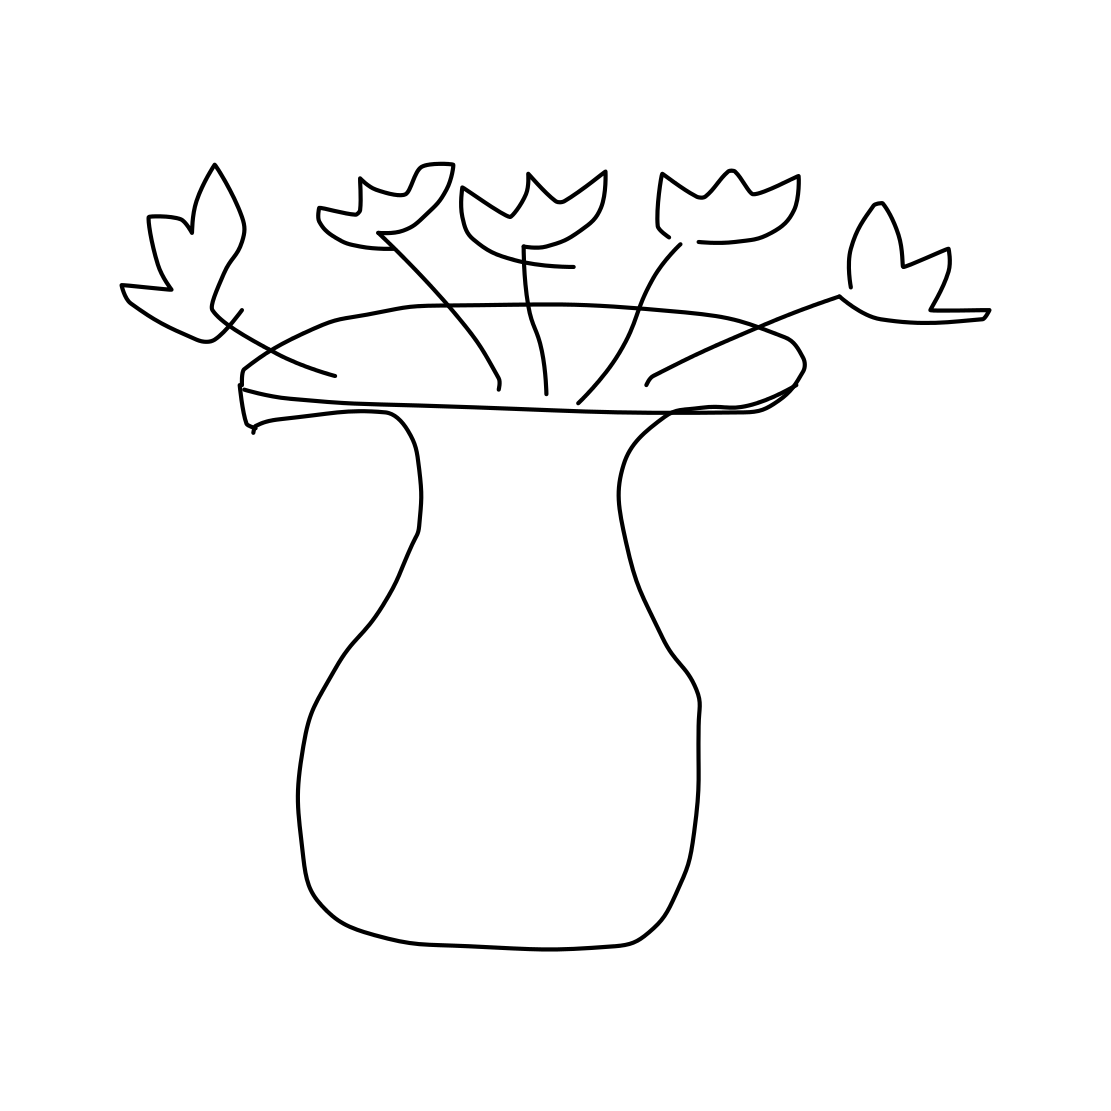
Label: vase